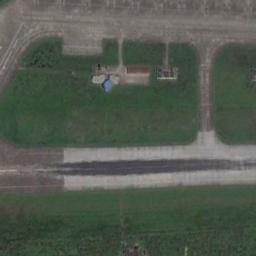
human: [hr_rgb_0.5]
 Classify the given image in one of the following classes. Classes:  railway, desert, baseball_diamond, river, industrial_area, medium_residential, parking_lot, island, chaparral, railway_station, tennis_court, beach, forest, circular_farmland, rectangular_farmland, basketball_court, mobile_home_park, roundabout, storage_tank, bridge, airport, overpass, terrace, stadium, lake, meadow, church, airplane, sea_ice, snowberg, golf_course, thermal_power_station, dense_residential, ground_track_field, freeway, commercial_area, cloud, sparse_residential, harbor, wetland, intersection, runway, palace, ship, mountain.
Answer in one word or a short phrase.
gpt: runway